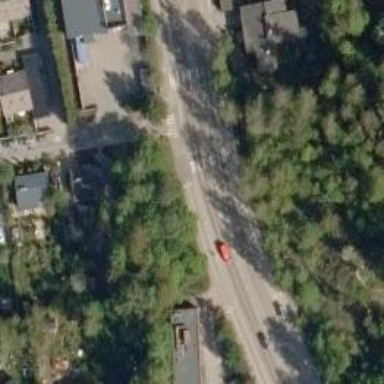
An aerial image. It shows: Uncontrolled road crossing with pedestrian island.